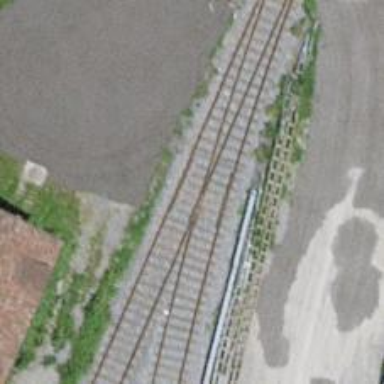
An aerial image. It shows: Railway yard used for servicing trains.